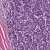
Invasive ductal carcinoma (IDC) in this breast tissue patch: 0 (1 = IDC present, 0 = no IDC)